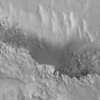
Label: not_dusty